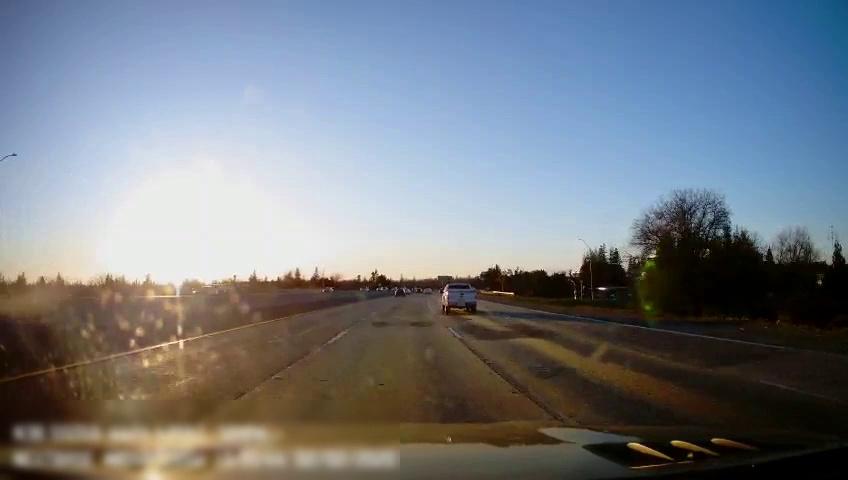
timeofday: Day
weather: Sunny
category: Drivable Space
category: Vehicles | Truck
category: Vehicles | Car
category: Vehicles | Car
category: Vehicles | Car
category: Vehicles | Car
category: Vehicles | SUV
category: Lanes | Alternate Lane
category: Lanes | Alternate Lane
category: Lanes | Current Lane
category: Lanes | Current Lane
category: Lanes | Alternate Lane
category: Traffic | Signs
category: Traffic | Signs